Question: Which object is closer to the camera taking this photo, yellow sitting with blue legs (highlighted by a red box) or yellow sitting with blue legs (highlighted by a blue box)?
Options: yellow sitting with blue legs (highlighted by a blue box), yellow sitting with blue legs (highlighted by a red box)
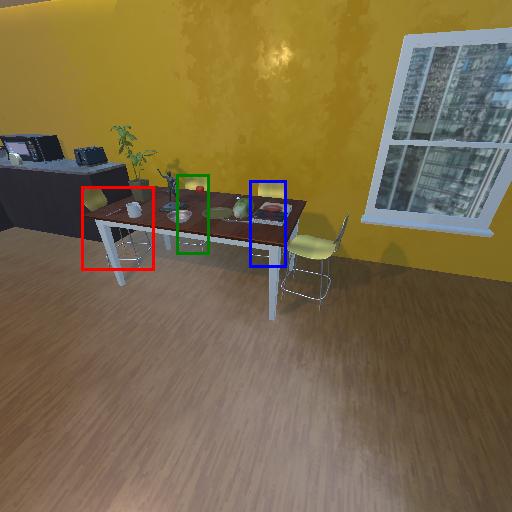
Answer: yellow sitting with blue legs (highlighted by a blue box)